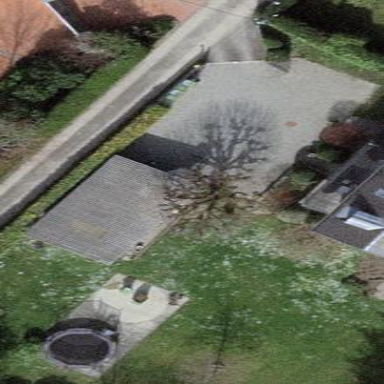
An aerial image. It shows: View of roof of building.